Aerial crown-view tile of a tropical tree (Barro Colorado Island, Panama), acquired 20250818:
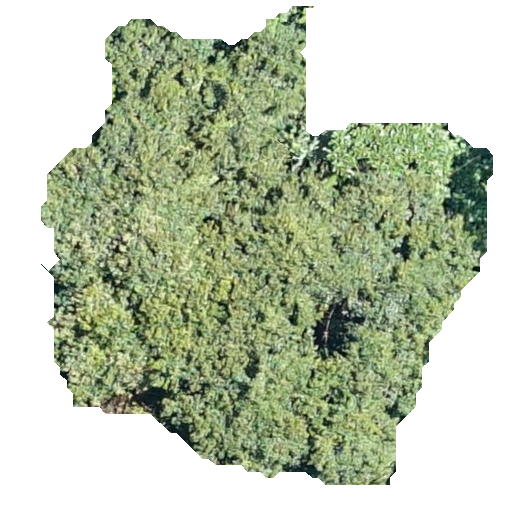
Species: Apeiba membranacea
GBIF accepted scientific name: Apeiba membranacea
Crown area: 209.161 m²